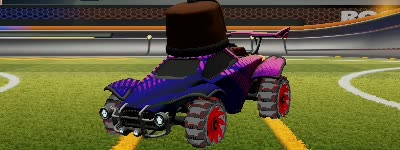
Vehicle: octane